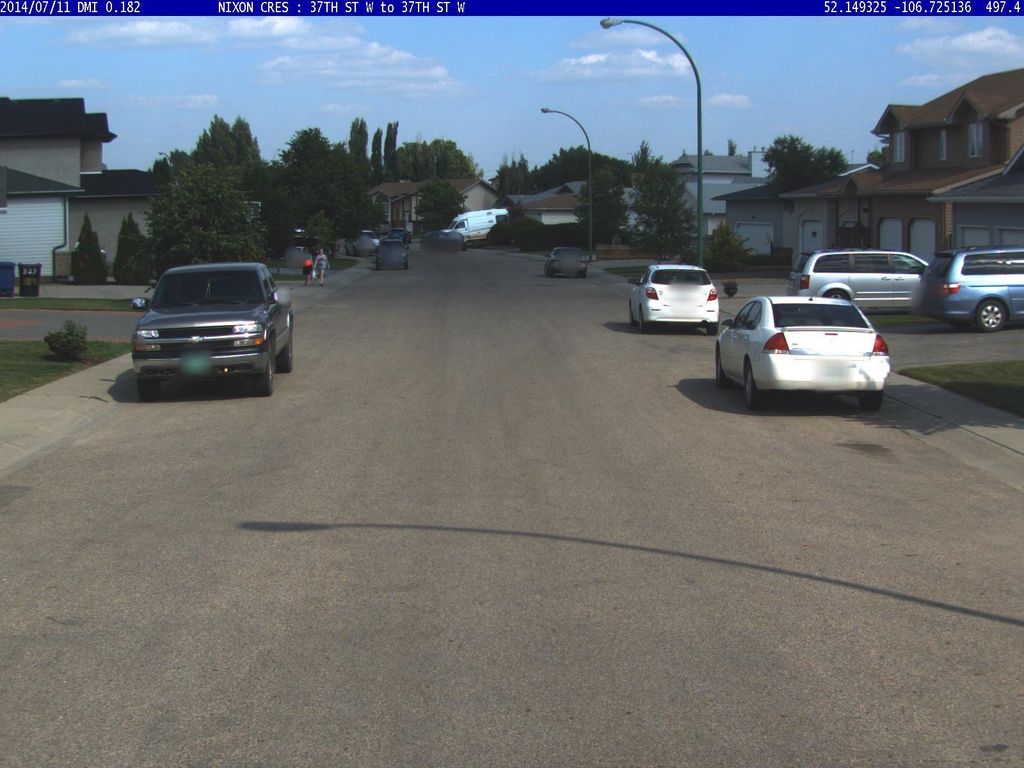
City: saskatoon